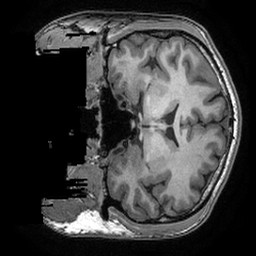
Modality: T1w
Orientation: coronal
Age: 29
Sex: male
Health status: healthy
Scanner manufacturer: ge